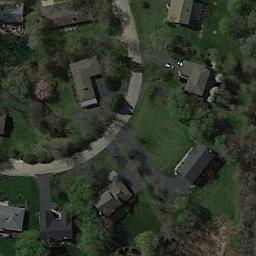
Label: medium_residential